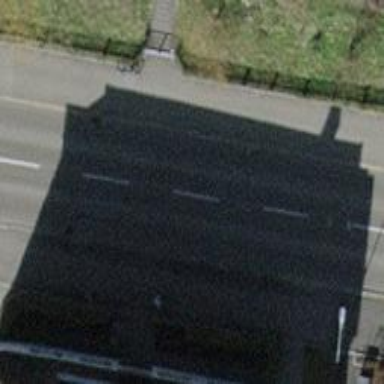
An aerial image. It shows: Tertiary road with asphalt surface and separate sidewalk.